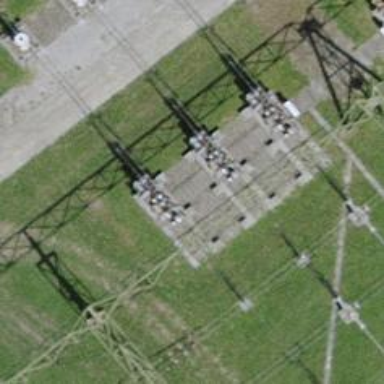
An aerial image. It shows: Bay for power lines.